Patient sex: F
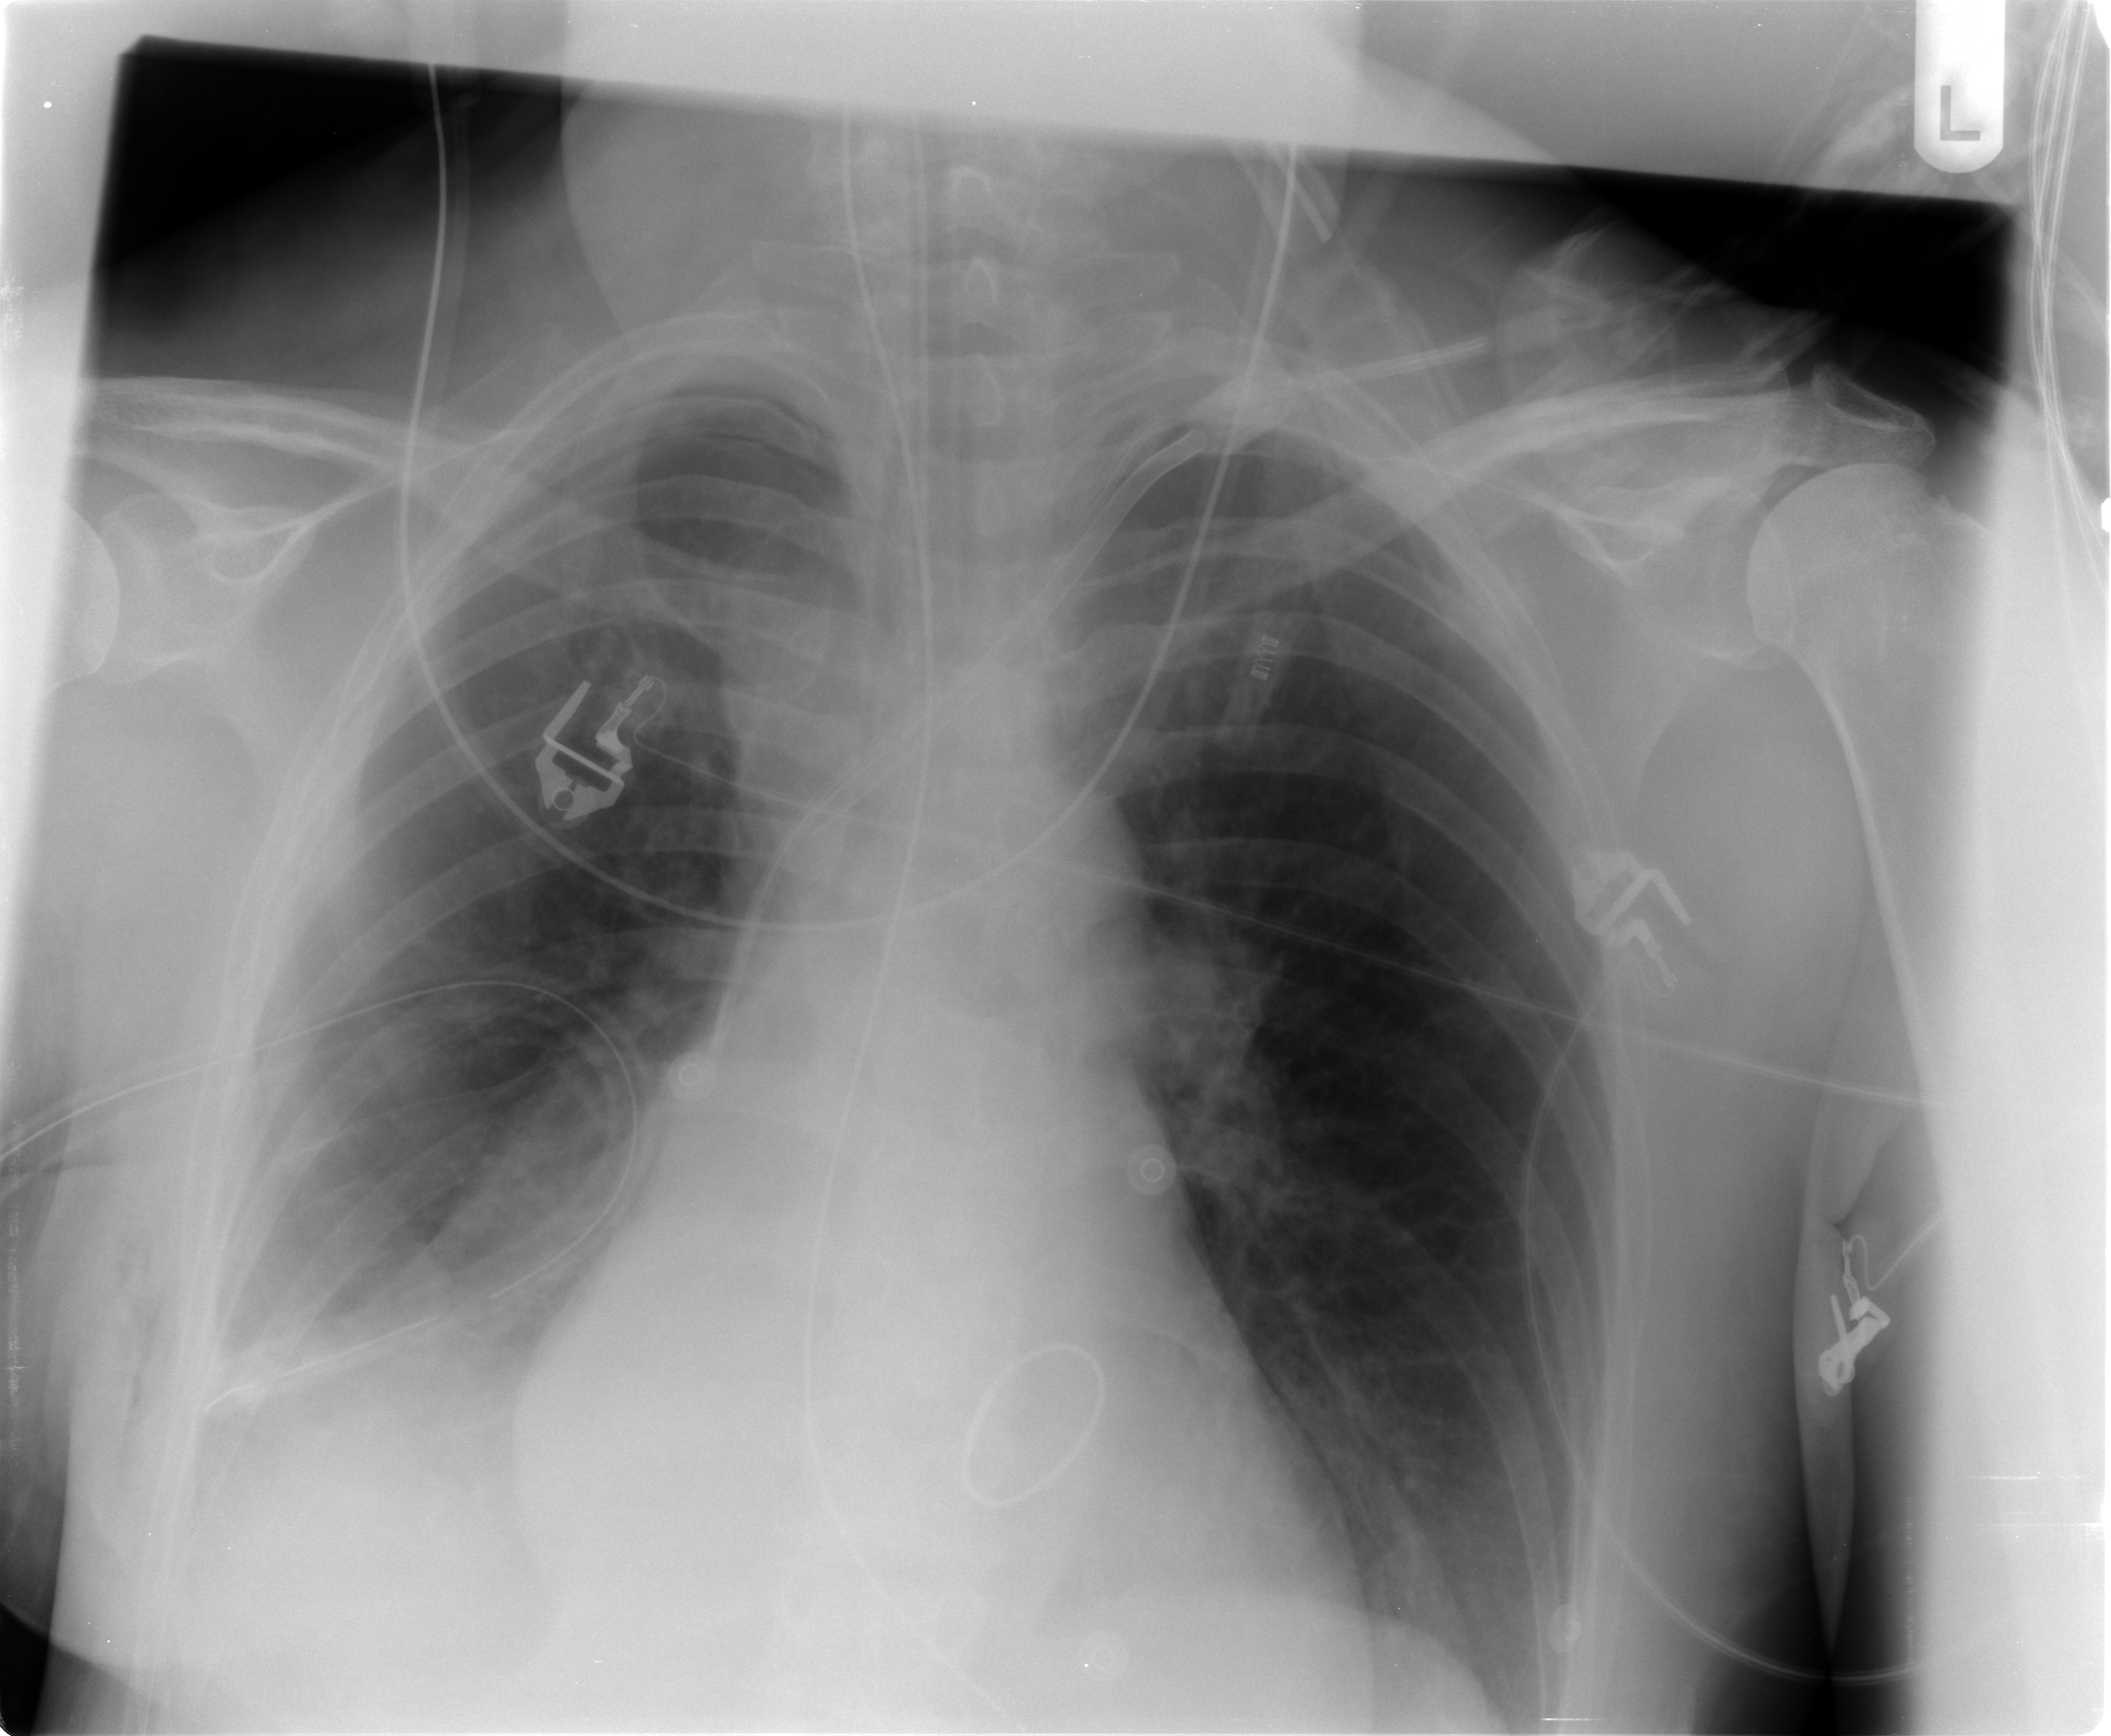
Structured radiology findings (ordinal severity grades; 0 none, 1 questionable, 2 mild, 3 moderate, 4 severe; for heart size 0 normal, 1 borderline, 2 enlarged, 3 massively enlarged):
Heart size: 1
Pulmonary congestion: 0
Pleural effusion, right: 2
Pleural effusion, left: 0
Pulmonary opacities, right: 0
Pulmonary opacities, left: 0
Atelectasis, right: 2
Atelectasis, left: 0